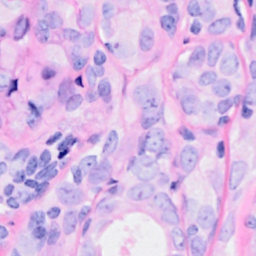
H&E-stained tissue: Breast